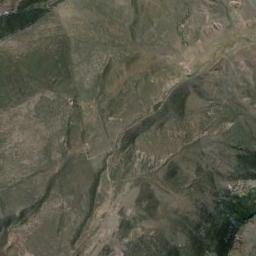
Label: mountain